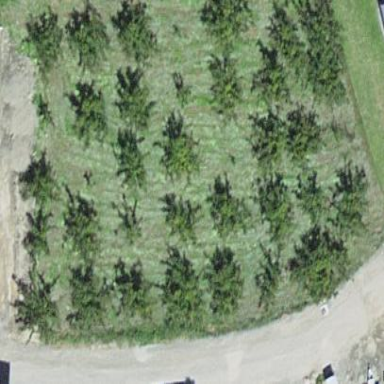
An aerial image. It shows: Orchard.